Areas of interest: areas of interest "Educational"
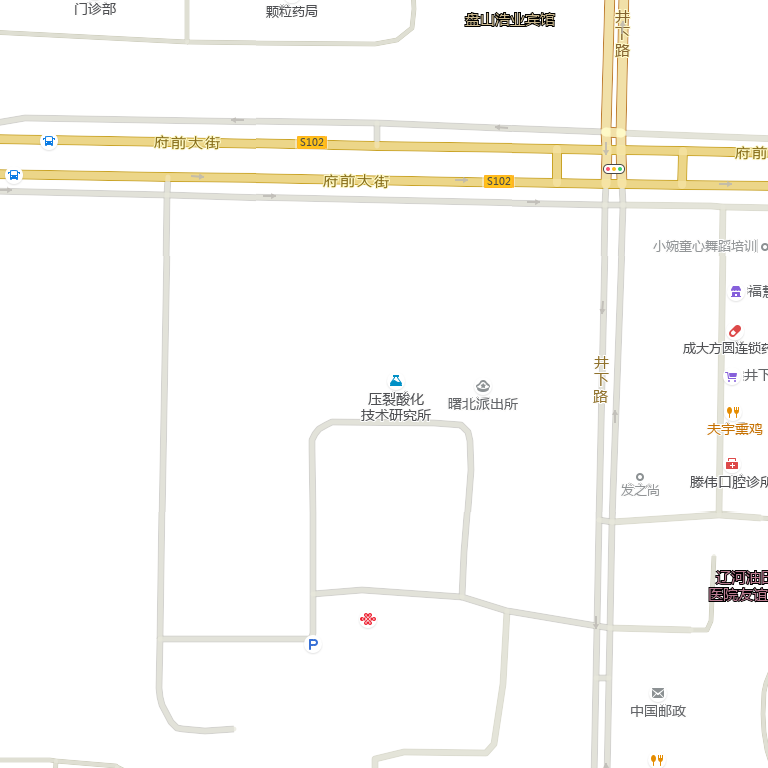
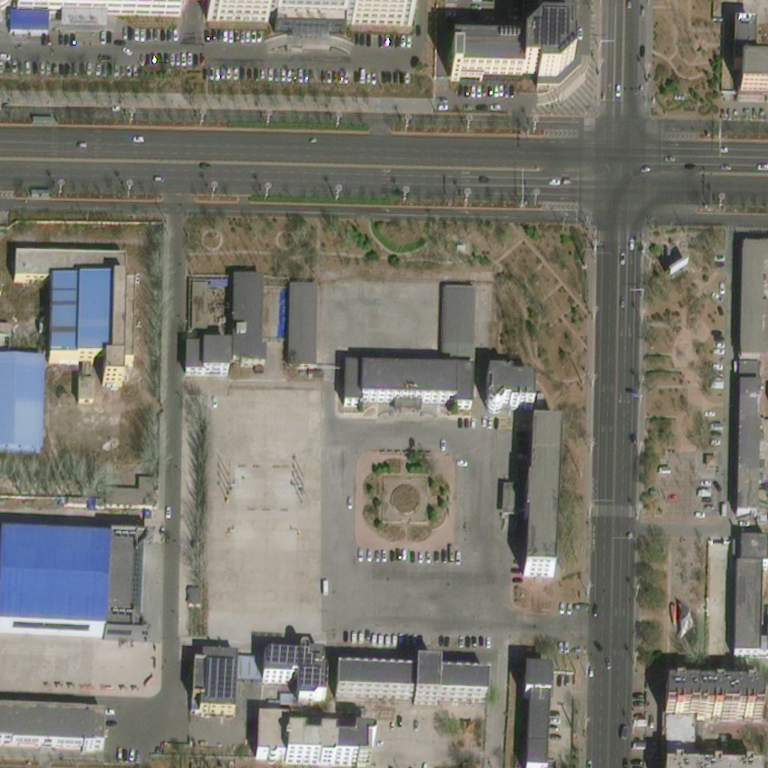